Question: Is there a way to change filename's color displayed in Nautilus? If not with Nautilus extensions then using some other framework? I photoshoped a screenshot to show what I mean:

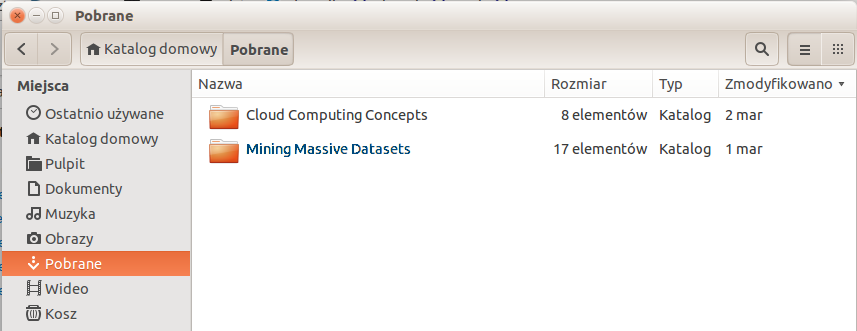
Answer: I don't think there is anything like this. But you probably might want to have a look at this: <URL>
It is an extension which allows you to change the icon of a folder to a certain color without having to open its properties window.
Also, if your Nautilus is Gtk 3.14+, you have the option to use GtkInspector, a tool based on GtkParasite which allows you to view and change properties of Gtk Widgets, so you would be able to change the text color from there. To use it, simply hit (Ctrl + Shift + D) with the corresponding Nautilus window in focus. Of course, these changes are going to be lost after you close GtkInspector.